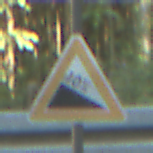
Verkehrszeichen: Gefaelle10
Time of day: MorningAfternoon
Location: Outdoor (Nature)
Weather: Clear
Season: NotSpecified
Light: Natural